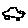
Label: car